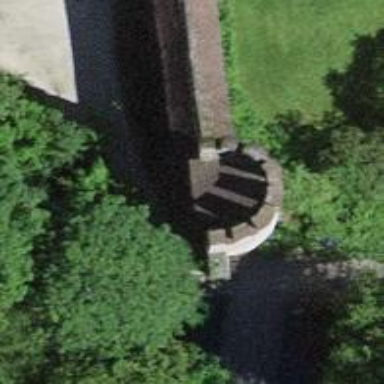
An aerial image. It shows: Defensive tower.